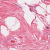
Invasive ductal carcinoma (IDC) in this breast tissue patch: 0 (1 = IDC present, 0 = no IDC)